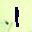
Label: 1